四年级 · 画法几何学
如图所示的立体图形从上面看到的图形是（）。

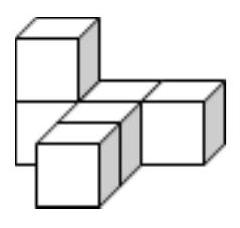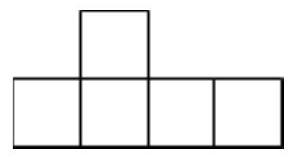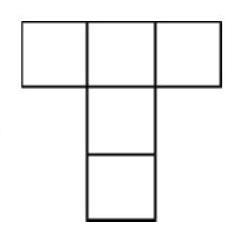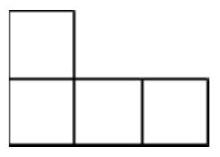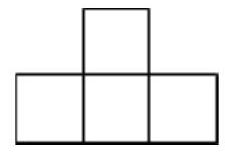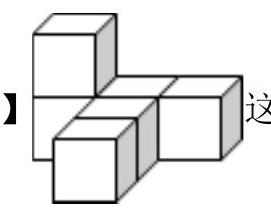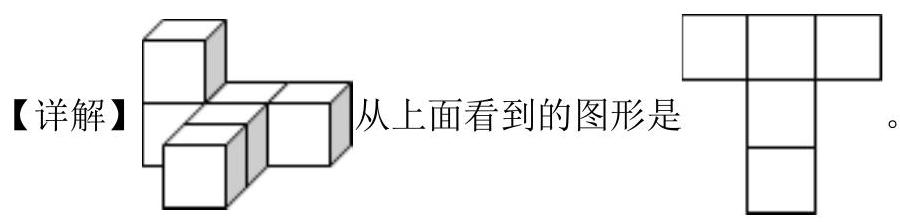
A.

B.

C.

D.

答案: B
解析: 解$\mathrm{B}$

【分析】

这个立体图形从上面观察, 共有 5 个小正方形，分为 3 层，最上层有 3 个小正方形, 中间层和最下层各有 1 个小正方形, 居中对齐, 据此解答。

故答案为: B

【点睛】本题主要考查简单图形的三视图的认识，能正确辨认从正面、上面、左面（或右面）观察到的简单几何体的平面图形。